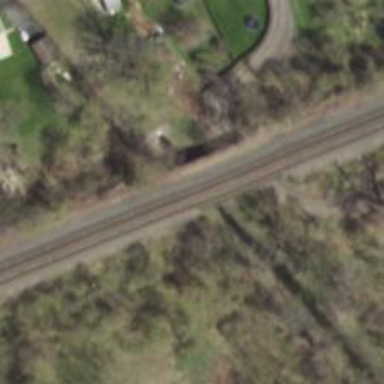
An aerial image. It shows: Railway bridge.